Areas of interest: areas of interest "Shopping Mall"
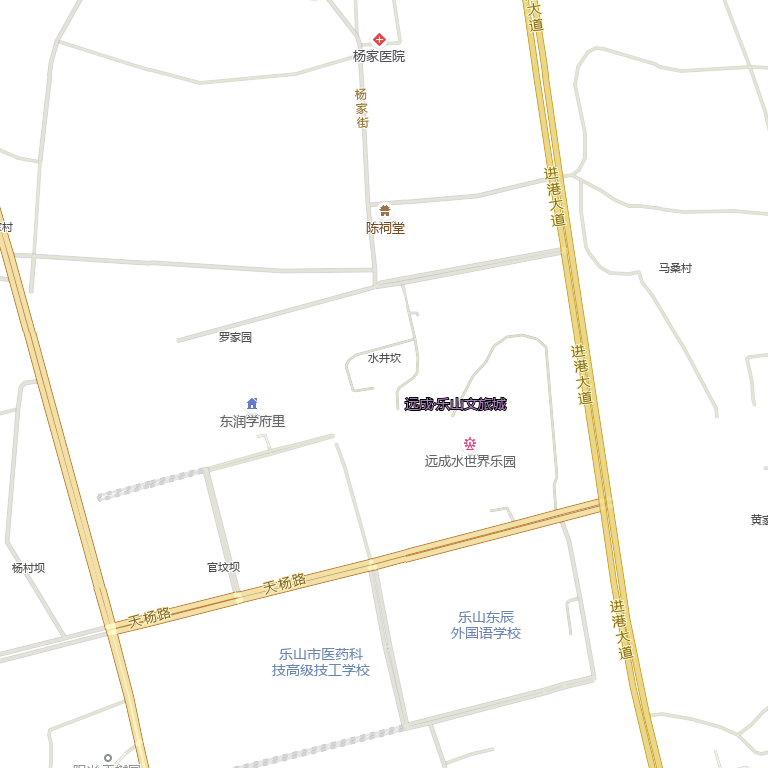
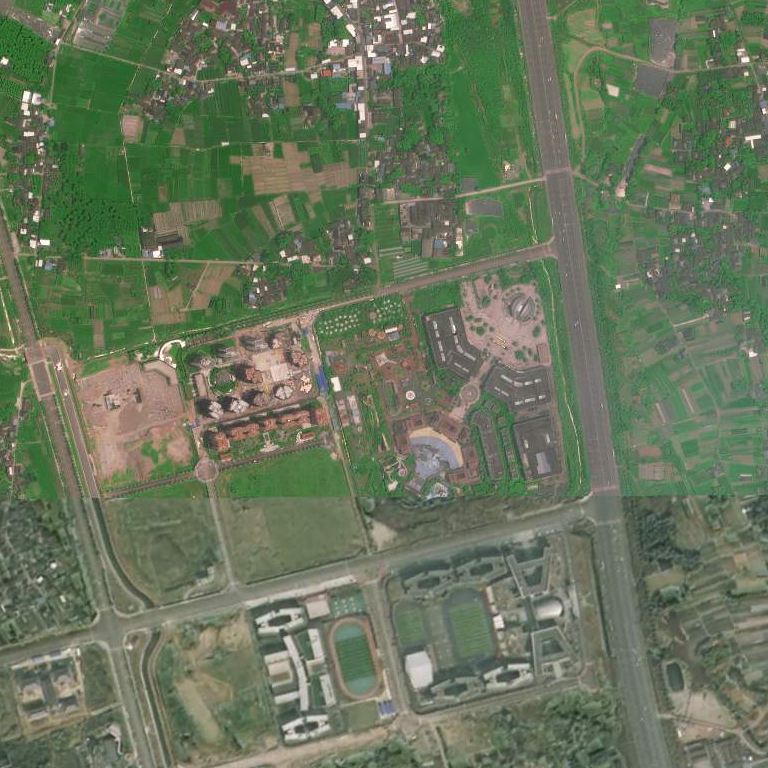